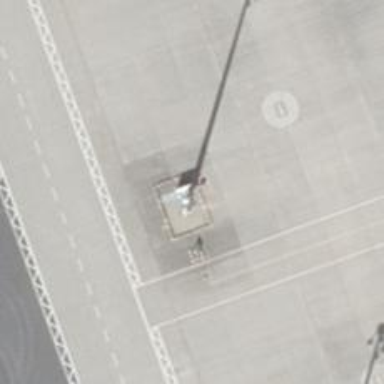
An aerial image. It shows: Mast structure.